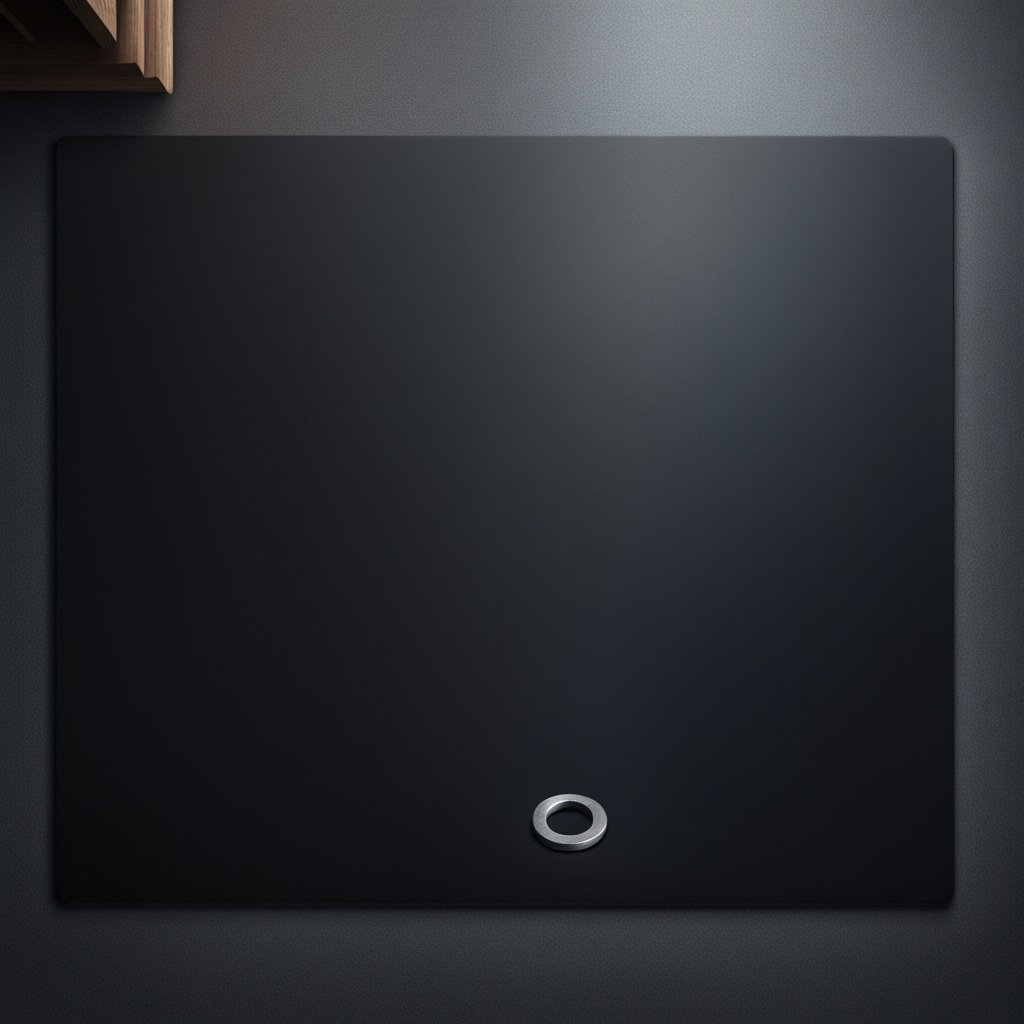
A flat metal washer is lying on the clean granite tabletop.